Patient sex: M
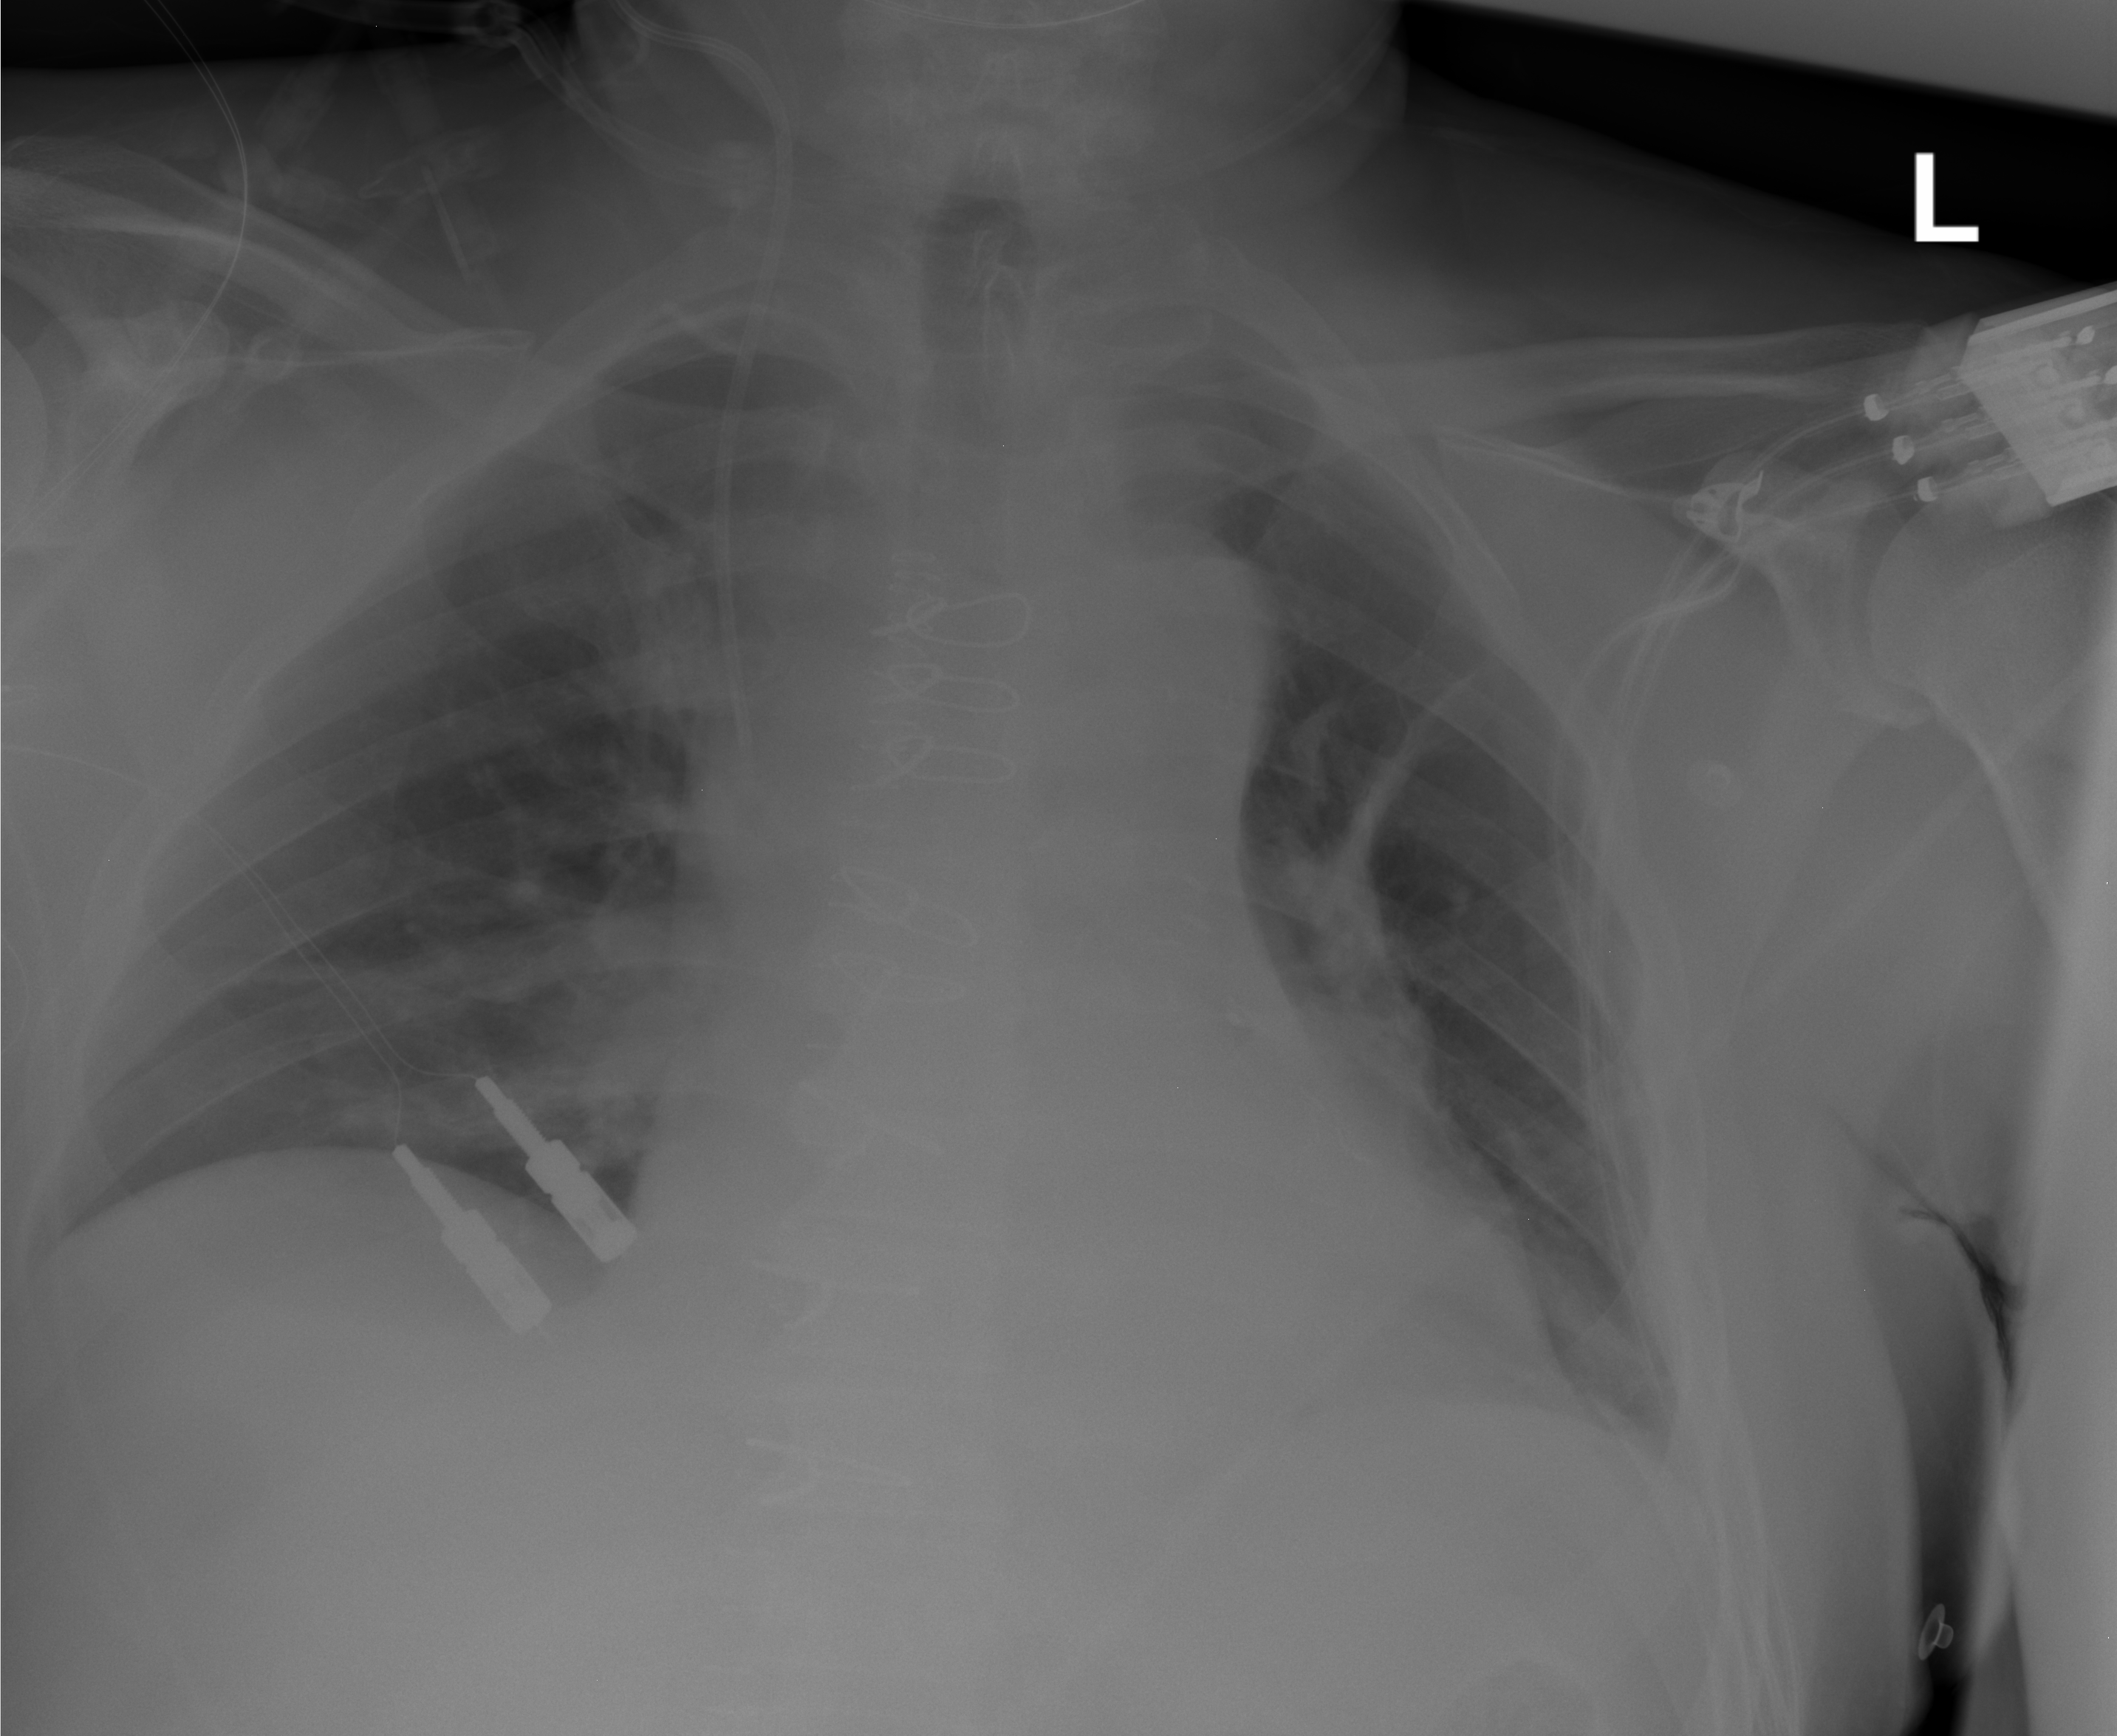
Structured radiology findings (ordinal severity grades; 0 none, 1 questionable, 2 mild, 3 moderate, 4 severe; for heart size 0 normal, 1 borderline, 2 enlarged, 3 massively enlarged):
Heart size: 1
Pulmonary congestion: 0
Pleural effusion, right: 0
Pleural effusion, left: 0
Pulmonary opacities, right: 2
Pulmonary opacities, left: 0
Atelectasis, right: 2
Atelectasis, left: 2